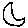
Label: moon